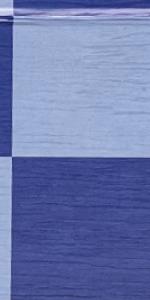
Label: Empty